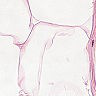
Metastatic tissue present: no